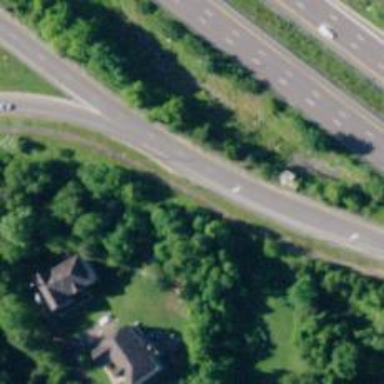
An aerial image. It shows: Asphalt cycleway.